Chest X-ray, AP view. Patient: 60 years old, sex F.
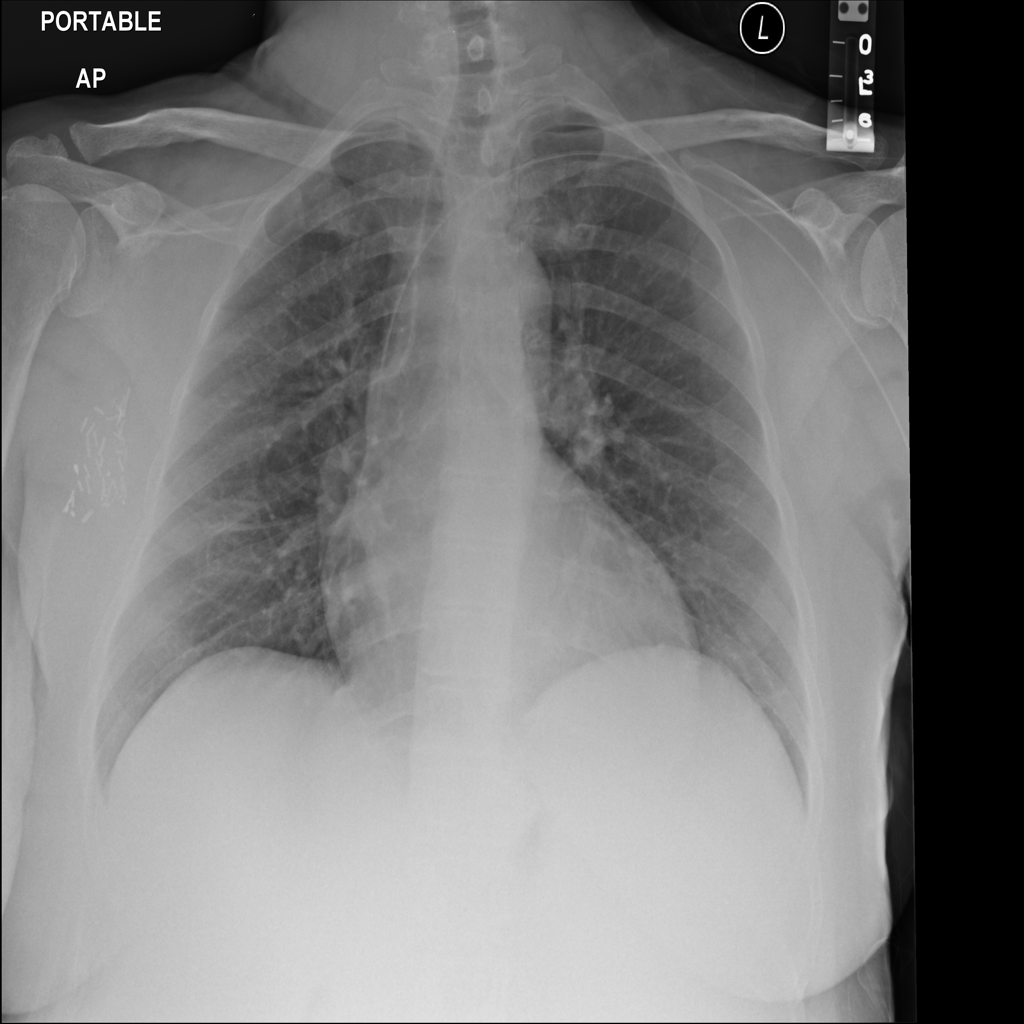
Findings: No Finding